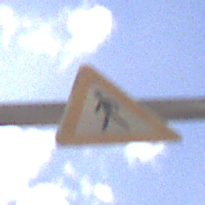
Verkehrszeichen: FussgaengerRechts
Umgebung: Outdoor, Urban
Tageszeit: MorningAfternoon
Wetter: PartlyCloudy
Licht: Natural
Jahreszeit: NotSpecified
Kontrast: HighContrast